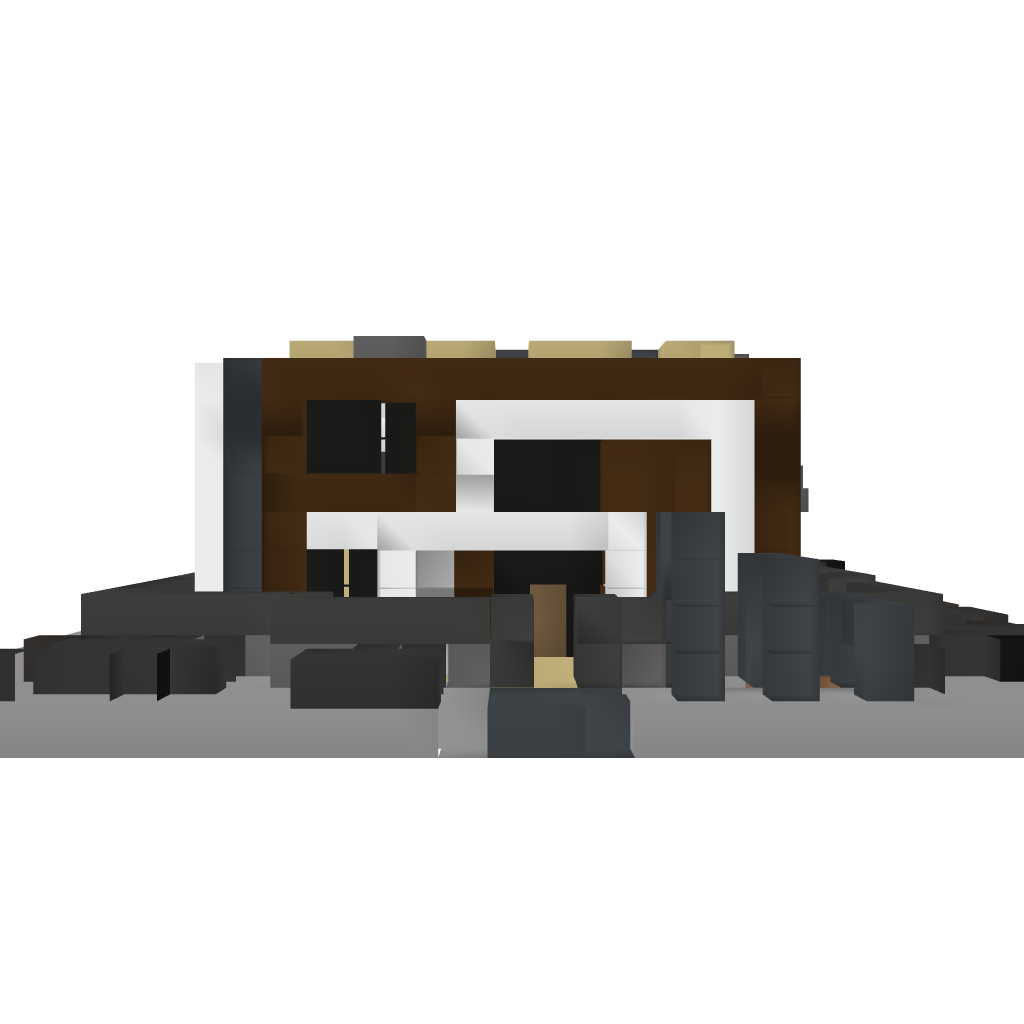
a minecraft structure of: Modern House #2 (By Ecl1pse8) 1.7.2